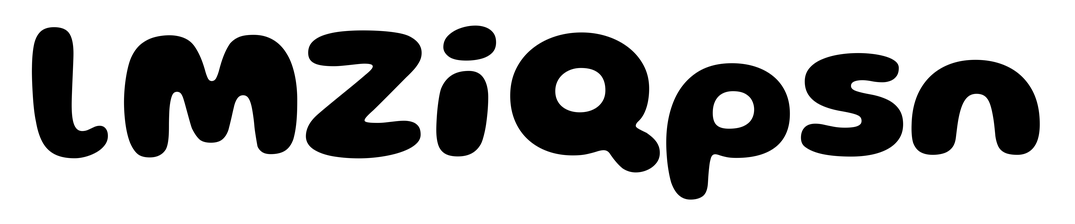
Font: Gluten_Bold